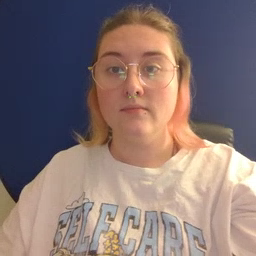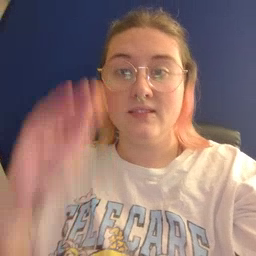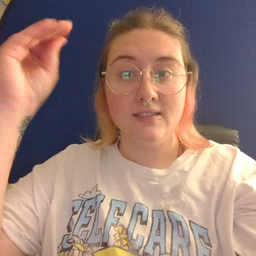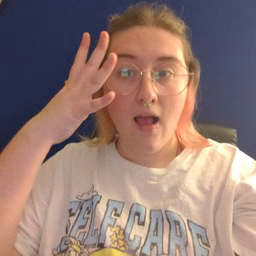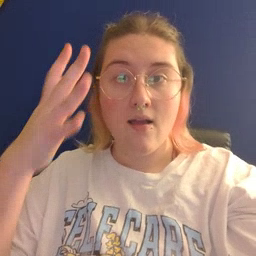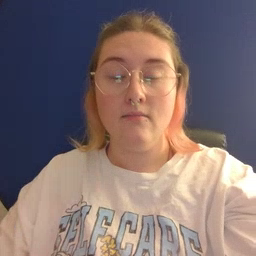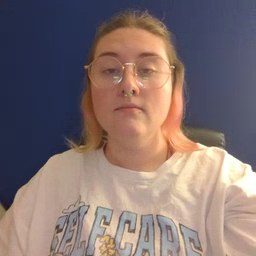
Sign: sun